Aerial crown-view tile of a tropical tree (Barro Colorado Island, Panama), acquired 20250512:
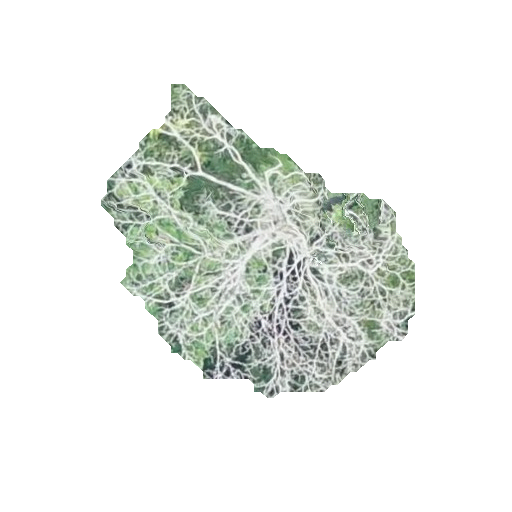
Species: Tabebuia rosea
GBIF accepted scientific name: Tabebuia rosea
Crown area: 87.681 m²